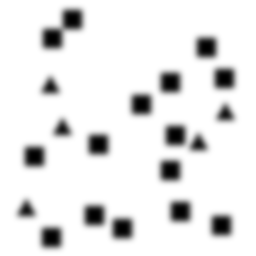
Squares: 15
Triangles: 5
Stars: 0
Total shapes: 20